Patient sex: M
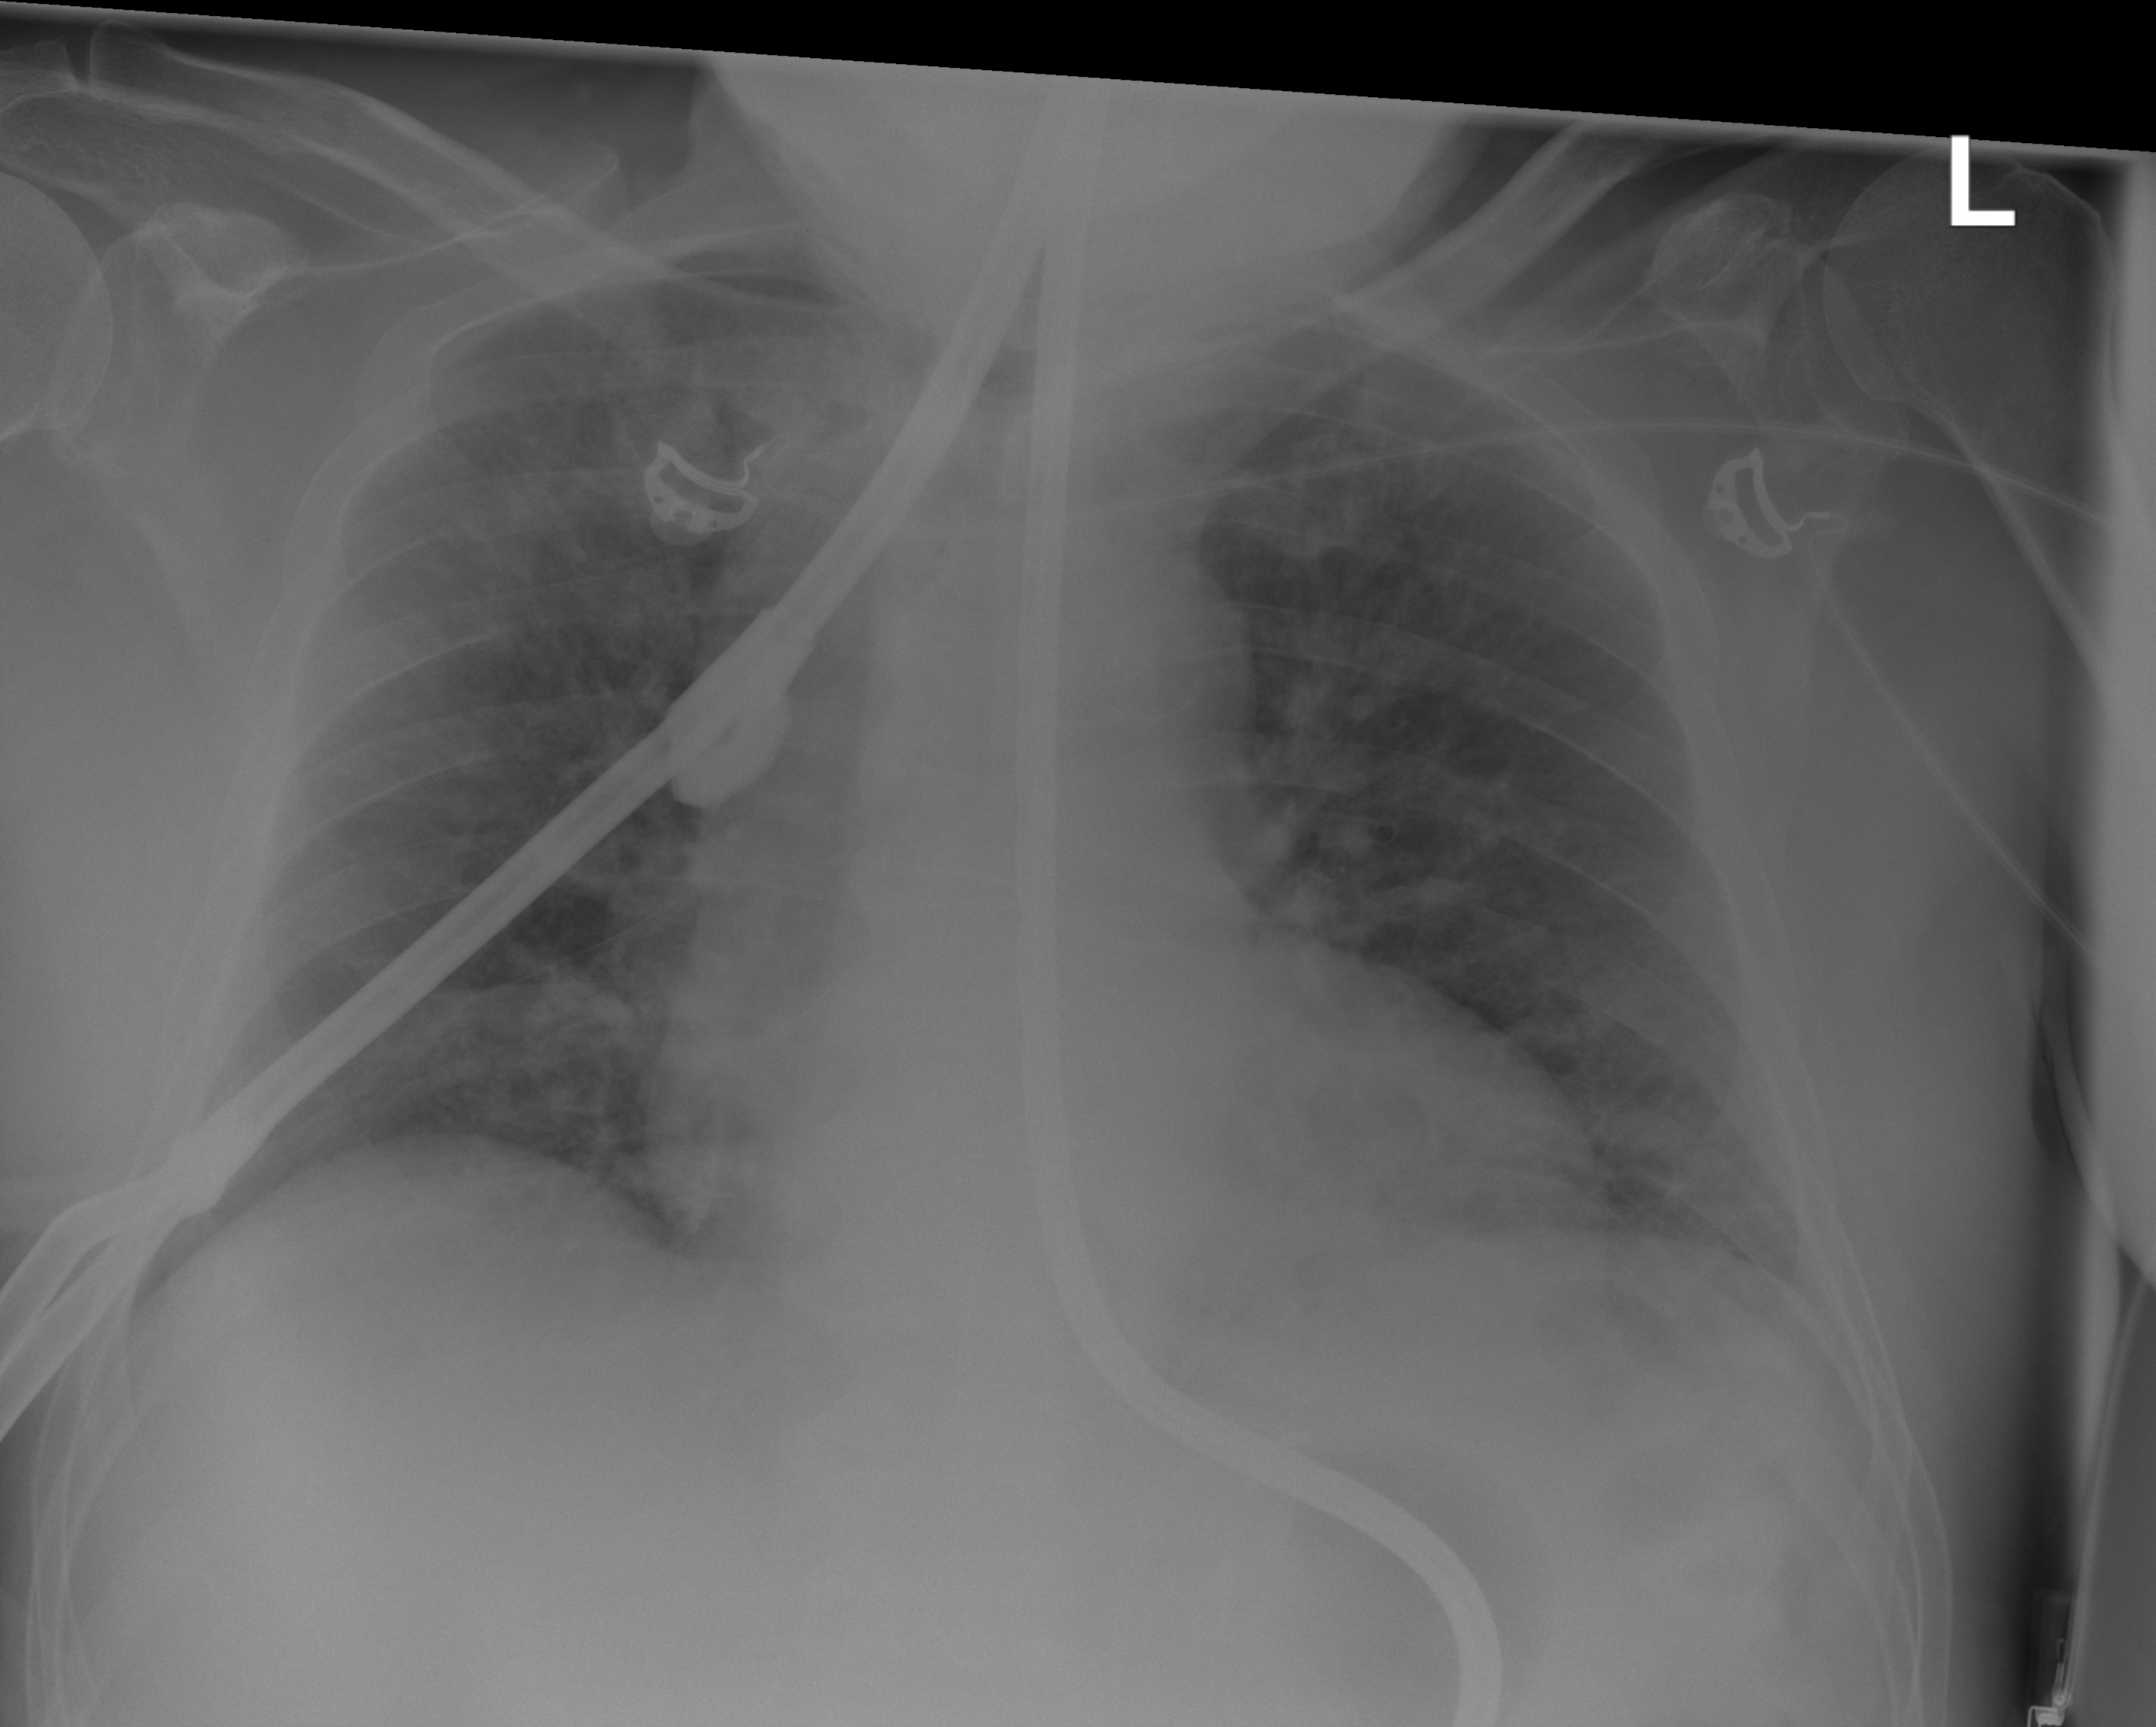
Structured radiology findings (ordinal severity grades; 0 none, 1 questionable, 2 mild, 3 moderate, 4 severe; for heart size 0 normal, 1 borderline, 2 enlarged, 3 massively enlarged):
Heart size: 2
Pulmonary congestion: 2
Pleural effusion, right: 0
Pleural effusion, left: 0
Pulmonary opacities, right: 2
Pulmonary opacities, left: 2
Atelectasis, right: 0
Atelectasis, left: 0